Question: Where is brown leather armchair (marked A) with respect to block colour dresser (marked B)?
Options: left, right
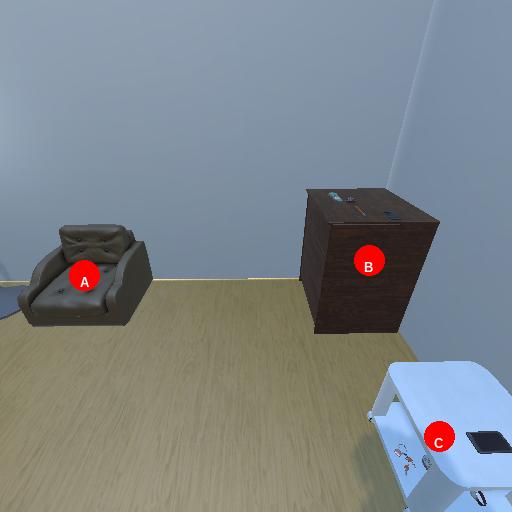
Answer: left